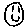
Label: smiley face